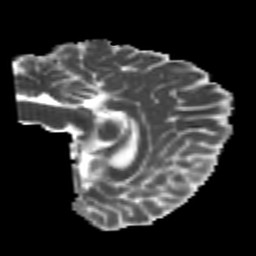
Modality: MD
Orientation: sagittal
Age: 20
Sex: female
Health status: healthy
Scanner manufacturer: philips
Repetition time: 7.385 s
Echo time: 0.08599 s